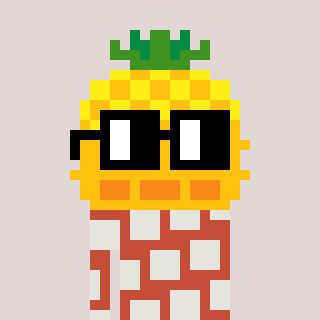
a pixel art character with square black glasses, a pineapple-shaped head and a rust-colored body on a warm background